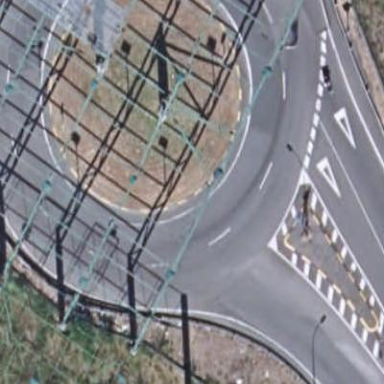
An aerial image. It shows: Roundabout on trunk highway with asphalt surface.